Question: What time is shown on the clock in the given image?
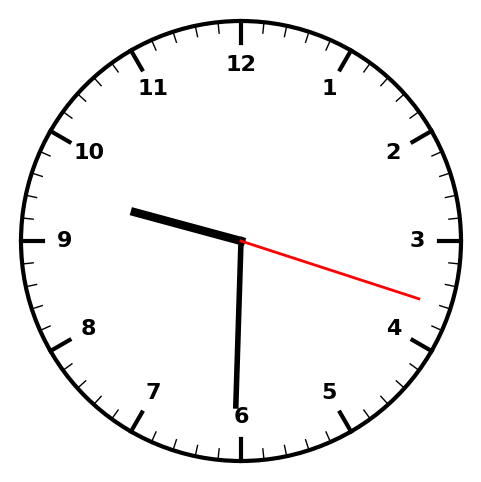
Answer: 09:30:18